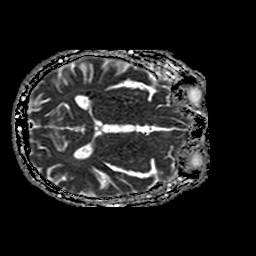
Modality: ADC
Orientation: axial
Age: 63
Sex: male
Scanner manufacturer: philips
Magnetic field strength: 1.5 T
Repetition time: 3.899 s
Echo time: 0.09565 s